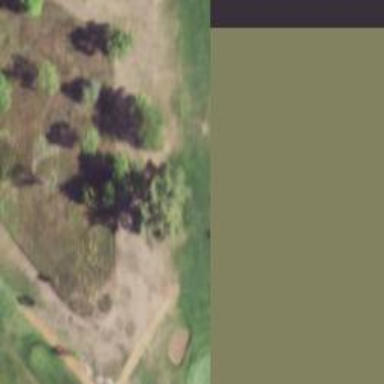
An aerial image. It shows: View of golf hole.